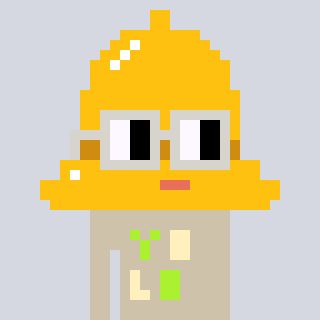
a pixel art character with square light gray glasses, a bell-shaped head and a bege-colored body on a cool background